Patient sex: M
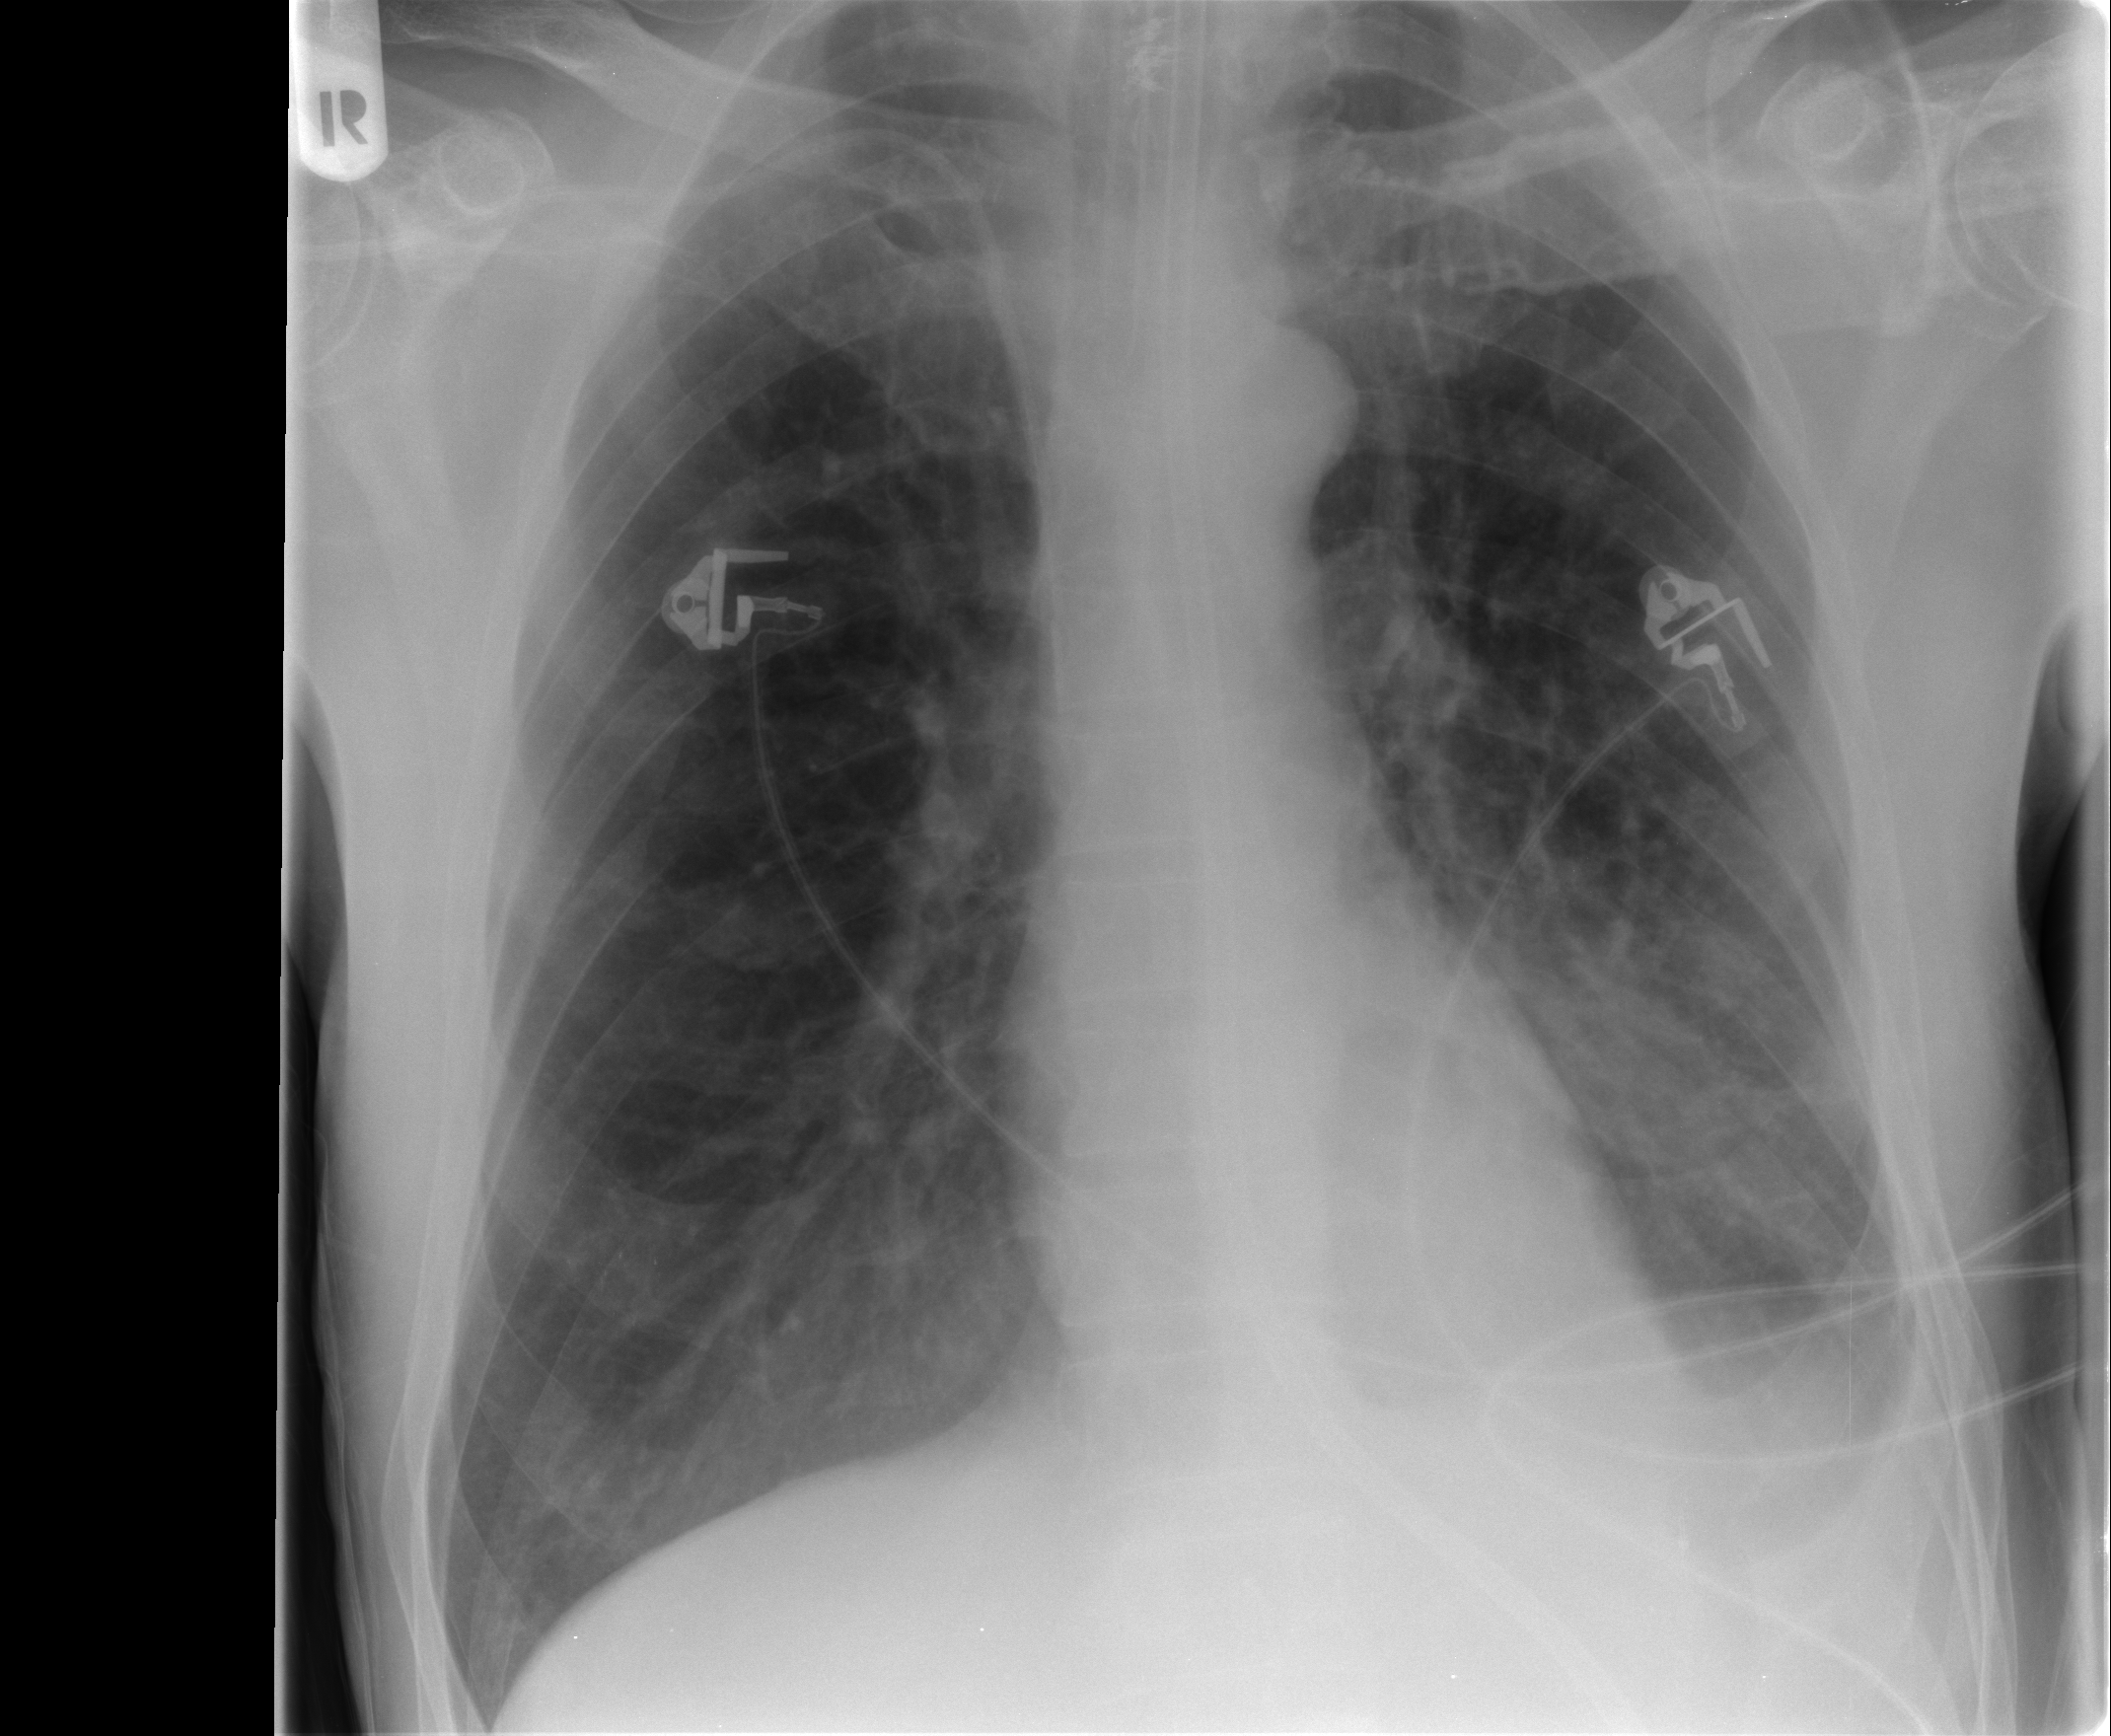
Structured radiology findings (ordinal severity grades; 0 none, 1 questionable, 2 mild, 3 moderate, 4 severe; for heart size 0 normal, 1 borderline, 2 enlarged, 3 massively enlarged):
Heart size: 0
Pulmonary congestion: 0
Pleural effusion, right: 0
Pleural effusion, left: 2
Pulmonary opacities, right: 2
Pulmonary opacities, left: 2
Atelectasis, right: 2
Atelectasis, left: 2